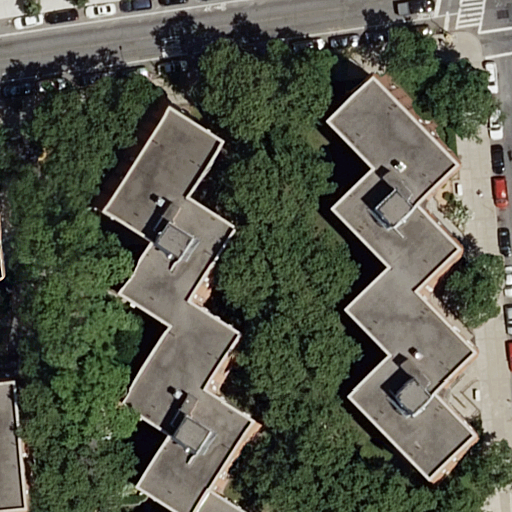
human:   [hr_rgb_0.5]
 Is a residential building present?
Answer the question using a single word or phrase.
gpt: yes

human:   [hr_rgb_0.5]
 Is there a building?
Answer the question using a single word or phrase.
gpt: yes

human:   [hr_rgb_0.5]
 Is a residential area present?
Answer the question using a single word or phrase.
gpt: yes

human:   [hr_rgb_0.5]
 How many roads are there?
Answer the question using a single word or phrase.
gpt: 3

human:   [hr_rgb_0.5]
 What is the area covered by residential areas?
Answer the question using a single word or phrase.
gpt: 10607m2

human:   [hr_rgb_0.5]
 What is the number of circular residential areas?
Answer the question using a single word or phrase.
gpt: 0

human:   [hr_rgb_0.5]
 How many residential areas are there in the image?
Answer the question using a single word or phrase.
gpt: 1

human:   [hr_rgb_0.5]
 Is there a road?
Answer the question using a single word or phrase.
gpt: yes

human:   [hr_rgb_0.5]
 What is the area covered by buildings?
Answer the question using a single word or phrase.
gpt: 3553m2

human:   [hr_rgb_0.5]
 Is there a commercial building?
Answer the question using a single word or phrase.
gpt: no

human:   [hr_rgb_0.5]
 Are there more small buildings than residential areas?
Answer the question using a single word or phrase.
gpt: no

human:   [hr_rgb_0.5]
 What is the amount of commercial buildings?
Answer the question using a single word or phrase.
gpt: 0

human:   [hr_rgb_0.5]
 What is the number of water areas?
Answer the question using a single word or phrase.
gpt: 0

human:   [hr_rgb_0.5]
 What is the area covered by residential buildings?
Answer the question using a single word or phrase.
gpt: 3553m2

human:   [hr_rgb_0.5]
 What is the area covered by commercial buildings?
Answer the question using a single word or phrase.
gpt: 0m2

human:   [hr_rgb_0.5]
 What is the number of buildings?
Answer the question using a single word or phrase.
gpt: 3

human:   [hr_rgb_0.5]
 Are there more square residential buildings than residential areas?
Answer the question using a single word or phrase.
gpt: no

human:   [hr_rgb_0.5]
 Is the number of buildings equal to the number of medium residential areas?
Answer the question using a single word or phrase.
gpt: no

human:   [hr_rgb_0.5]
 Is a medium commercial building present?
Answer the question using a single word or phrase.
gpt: no

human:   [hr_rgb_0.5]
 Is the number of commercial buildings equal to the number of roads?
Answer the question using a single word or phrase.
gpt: no

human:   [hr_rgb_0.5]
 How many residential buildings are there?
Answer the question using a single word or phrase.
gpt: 3

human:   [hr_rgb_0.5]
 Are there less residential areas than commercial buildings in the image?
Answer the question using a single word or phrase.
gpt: no

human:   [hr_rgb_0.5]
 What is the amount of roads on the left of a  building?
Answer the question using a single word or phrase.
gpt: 3

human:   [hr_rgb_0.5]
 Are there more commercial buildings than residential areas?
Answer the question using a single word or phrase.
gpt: no

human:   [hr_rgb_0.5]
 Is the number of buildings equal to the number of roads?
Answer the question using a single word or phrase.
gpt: yes

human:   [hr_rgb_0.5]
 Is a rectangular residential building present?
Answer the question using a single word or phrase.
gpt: no

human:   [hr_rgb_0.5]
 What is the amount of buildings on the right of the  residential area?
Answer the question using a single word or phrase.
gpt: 3

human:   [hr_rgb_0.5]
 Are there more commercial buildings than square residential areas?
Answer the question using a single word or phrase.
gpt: no

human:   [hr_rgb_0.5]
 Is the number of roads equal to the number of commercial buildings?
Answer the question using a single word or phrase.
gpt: no

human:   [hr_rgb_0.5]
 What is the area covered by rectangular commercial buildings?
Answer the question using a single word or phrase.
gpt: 0m2

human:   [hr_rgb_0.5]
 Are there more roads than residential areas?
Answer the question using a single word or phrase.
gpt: yes

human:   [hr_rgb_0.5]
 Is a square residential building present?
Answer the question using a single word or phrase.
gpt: no

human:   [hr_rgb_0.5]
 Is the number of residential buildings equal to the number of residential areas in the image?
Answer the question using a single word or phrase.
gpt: no

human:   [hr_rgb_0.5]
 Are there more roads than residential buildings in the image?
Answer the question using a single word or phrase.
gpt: no

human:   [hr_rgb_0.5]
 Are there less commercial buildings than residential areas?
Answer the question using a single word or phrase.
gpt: yes

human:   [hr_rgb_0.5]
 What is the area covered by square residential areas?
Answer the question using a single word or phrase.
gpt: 0m2

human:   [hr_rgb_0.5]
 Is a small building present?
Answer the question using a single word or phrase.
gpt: no

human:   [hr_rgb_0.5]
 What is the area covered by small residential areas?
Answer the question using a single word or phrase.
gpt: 0m2

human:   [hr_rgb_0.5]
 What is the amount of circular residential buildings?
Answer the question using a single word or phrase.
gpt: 0

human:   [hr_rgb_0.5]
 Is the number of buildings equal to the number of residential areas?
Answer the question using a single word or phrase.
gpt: no

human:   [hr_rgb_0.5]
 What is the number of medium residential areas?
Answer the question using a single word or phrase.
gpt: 0

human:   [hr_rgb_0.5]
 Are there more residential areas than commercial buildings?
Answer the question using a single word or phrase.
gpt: yes

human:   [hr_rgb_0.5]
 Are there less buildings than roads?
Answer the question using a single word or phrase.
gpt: no

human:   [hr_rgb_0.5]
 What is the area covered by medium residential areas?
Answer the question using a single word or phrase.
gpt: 0m2

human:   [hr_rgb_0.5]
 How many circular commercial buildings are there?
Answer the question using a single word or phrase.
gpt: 0

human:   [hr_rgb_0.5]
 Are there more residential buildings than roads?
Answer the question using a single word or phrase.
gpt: no

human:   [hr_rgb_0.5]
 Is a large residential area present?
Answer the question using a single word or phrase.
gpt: yes

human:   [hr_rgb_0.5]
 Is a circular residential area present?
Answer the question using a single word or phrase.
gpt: no

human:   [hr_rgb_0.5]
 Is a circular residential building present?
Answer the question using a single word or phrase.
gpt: no

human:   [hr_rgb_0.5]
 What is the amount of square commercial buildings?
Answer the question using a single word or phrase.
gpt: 0

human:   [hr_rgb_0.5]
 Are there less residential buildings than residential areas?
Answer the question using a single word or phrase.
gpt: no

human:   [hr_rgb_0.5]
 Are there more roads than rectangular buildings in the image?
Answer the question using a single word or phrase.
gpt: yes

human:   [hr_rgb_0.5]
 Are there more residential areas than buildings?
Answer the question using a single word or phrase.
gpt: no

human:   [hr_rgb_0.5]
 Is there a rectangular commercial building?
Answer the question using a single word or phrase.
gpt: no

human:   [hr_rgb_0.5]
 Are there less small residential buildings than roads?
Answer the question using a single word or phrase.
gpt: yes

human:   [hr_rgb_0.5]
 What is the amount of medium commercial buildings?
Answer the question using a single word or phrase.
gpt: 0

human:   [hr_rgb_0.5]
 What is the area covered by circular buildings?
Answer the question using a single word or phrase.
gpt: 0m2

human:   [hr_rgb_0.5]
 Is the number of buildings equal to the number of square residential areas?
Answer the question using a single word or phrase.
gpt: no

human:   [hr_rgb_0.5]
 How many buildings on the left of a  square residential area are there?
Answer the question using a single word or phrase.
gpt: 0

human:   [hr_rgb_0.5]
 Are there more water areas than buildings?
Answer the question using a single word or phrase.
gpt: no

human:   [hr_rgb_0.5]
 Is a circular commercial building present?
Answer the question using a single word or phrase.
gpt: no

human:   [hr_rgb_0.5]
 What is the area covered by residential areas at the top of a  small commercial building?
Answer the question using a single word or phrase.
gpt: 0m2

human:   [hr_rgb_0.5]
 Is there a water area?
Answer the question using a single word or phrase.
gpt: no

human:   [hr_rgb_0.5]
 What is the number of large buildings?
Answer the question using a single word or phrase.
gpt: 3